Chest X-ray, AP view. Patient: 38 years old, sex M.
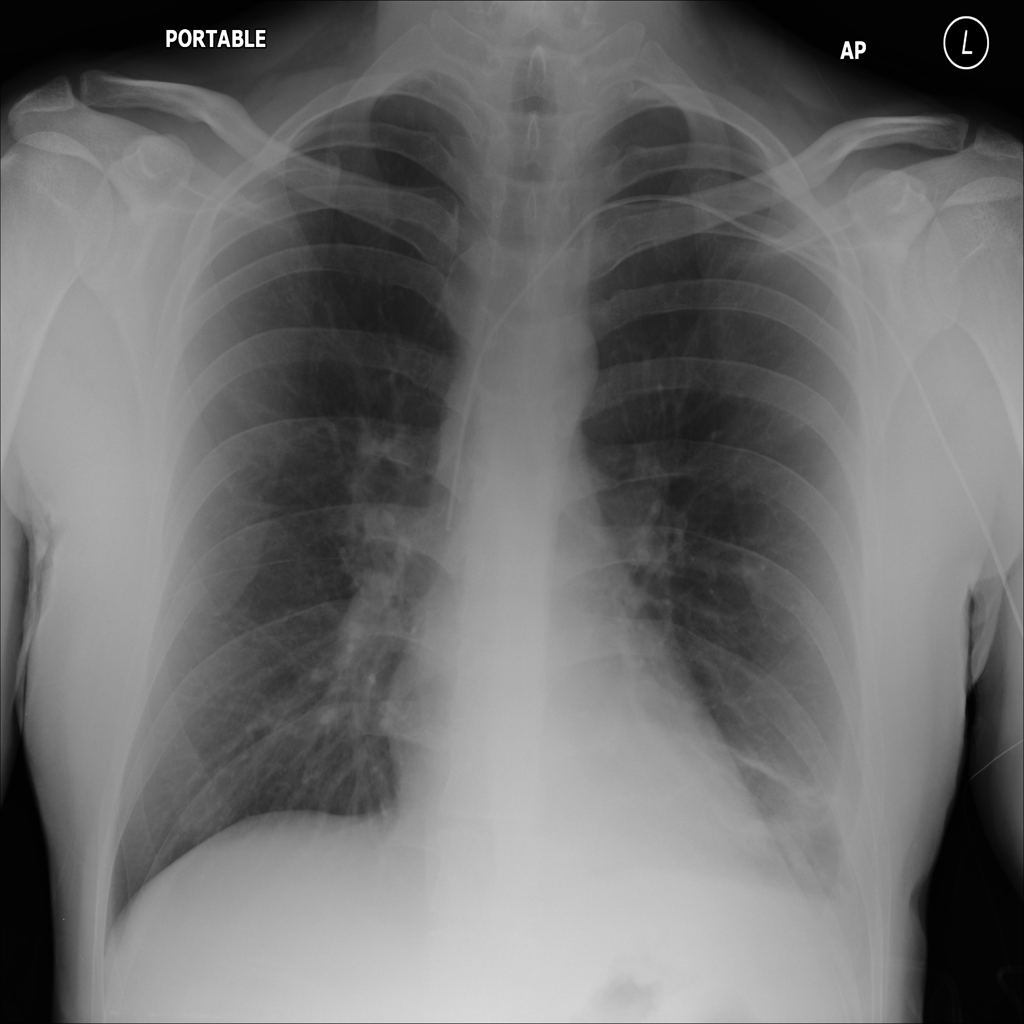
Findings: Atelectasis